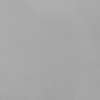
Label: dusty